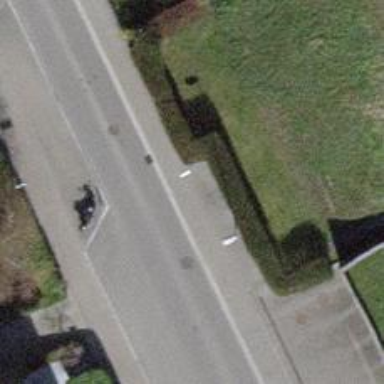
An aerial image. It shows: Bus stop with platform for public transport.